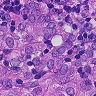
Metastatic tissue present: yes